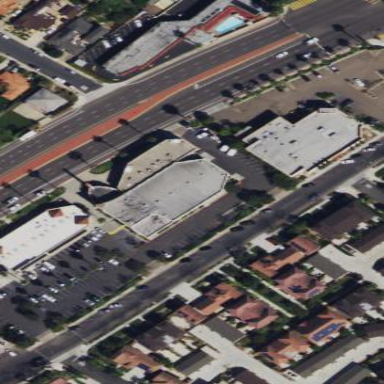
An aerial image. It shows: Commercial retail building.